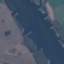
Label: River